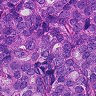
Metastatic tissue present: yes